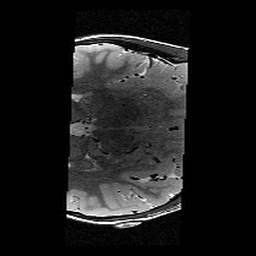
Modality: T2w
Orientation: axial
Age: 9
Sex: male
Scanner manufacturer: siemens
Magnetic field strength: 3 T
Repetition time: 9.23 s
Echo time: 0.067 s